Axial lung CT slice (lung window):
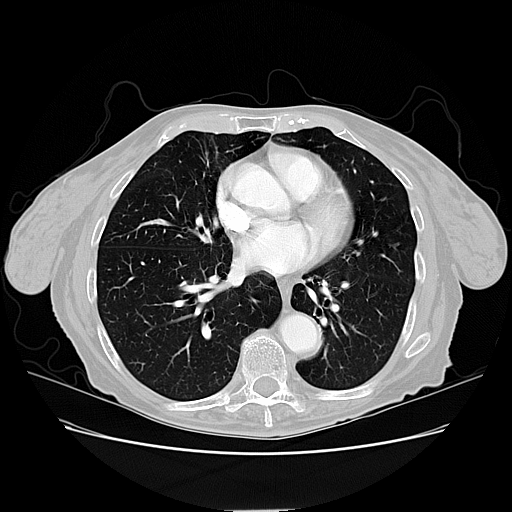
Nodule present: no